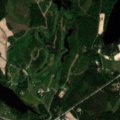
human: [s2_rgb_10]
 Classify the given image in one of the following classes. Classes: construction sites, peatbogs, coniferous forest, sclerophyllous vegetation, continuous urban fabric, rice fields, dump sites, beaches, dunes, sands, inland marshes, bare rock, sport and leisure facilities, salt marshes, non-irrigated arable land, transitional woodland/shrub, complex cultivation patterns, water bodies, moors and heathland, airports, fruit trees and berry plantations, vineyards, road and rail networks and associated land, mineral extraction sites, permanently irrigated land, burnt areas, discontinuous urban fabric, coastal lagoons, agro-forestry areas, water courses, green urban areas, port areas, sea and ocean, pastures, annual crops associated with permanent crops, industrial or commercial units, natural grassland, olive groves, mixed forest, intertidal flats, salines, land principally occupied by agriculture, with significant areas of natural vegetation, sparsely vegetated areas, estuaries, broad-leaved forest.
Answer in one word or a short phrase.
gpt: sport and leisure facilities, land principally occupied by agriculture, with significant areas of natural vegetation, coniferous forest, mixed forest, water bodies